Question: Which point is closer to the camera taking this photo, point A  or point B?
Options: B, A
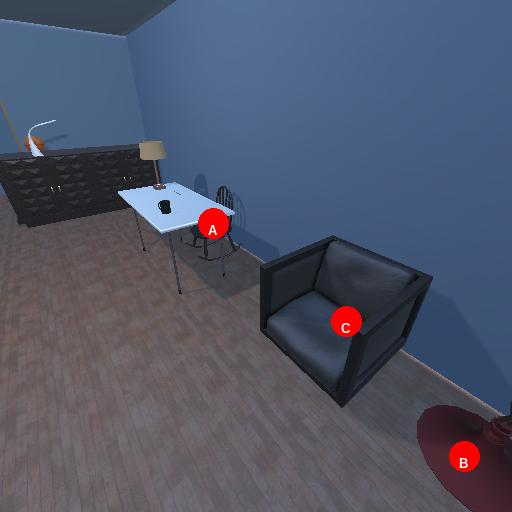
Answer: B